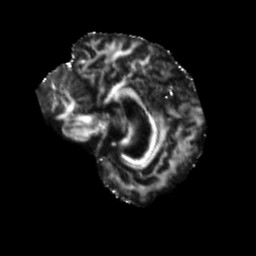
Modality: FA
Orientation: sagittal
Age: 65
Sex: female
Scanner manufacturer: siemens
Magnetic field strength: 3 T
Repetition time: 5.47 s
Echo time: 0.0854 s